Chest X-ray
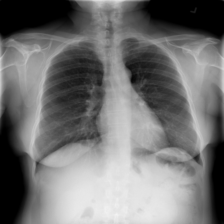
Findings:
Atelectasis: negative
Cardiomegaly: negative
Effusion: negative
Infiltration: negative
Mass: negative
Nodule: negative
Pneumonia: negative
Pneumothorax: negative
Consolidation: negative
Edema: negative
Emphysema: negative
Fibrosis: negative
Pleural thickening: negative
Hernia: negative